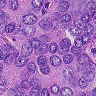
Metastatic tissue present: yes